Question: 1. I have three tables (ASSETINFO, VENDORINFO, STATEINFO)
2. I execute the following Query: SELECT t2.TYPE [TYPE], t3.Status [STATUS], t4.COMPANY, T5.STATEID [STATE]
FROM ASSETINFO t1
INNER Join TYPEINFO t2 on t1.TYPEID = t2.TYPEID
INNER Join STATUSINFO t3 on t1.STATUSID = t3.STATUSID
INNER Join VENDORINFO t4 on t1.VENDORID = t4.VENDORID
INNER Join VENDORINFO t5 on t1.VENDORID = t5.VENDORID
And get back the following results:
'''
TYPE: NETWORK FIREWALL | STATUS: ASSIGNED | COMPANY: DELL | STATE: 3
'''
I am able to retrieve the COMPANY Name from TABLE VENDORINFO but, I don't know how to replace the STATEID from table STATEINFO with the value in the STATE column?

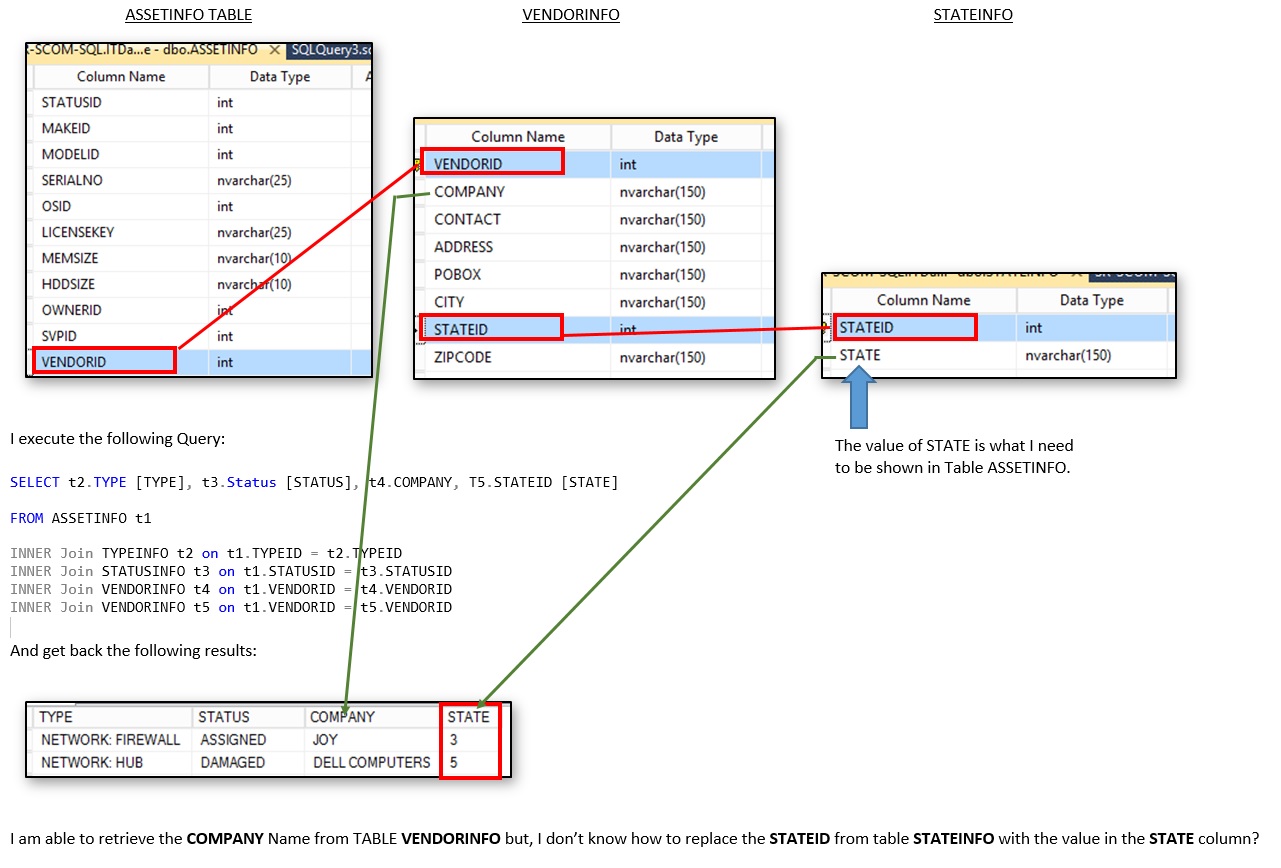
Answer: Your second join of 'vendorInfo' is not necessary. Instead join in your 'Stateinfo' table:
'''
SELECT t2.TYPE [TYPE], t3.Status [STATUS], t4.COMPANY, T5.STATE
FROM ASSETINFO t1
INNER Join TYPEINFO t2 on t1.TYPEID = t2.TYPEID
INNER Join STATUSINFO t3 on t1.STATUSID = t3.STATUSID
INNER Join VENDORINFO t4 on t1.VENDORID = t4.VENDORID
INNER Join stateINFO t5 on t4.State = t5.StateId
'''
Then just bring in 'State'